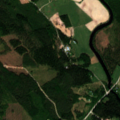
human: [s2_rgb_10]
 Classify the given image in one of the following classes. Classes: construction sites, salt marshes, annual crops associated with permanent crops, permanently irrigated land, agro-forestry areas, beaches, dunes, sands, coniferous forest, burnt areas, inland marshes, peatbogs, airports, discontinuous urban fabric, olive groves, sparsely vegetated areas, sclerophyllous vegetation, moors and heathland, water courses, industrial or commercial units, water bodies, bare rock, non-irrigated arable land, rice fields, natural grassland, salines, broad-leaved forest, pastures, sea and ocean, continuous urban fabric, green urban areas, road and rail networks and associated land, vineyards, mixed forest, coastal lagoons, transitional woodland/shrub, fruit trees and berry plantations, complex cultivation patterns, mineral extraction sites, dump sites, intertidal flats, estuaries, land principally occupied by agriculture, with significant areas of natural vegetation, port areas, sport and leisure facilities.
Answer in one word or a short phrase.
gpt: non-irrigated arable land, coniferous forest, mixed forest, transitional woodland/shrub